Field crop: maize
Growth stage: 2
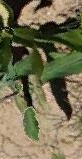
Species: maize